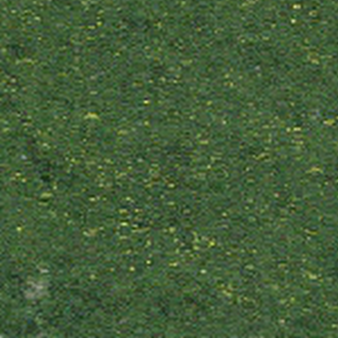
Label: other